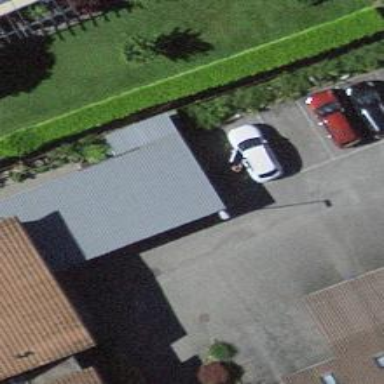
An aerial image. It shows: View of roof of building.